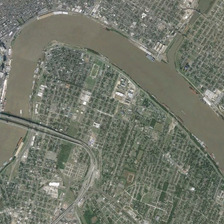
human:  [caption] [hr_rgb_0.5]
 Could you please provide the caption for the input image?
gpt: on both side of the river, there are crowded plants and houses .

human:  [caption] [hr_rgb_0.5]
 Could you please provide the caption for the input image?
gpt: many farmlands and some buildings are in two sides of a curved river .

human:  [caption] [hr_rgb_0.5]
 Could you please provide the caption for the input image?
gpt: many farmlands and some buildings are in two sides of a curved river .

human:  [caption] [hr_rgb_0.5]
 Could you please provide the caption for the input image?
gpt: on both side of the river, there are crowded plants and houses .

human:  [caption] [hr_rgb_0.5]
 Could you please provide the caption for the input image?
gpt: many farmlands and some buildings are in two sides of a curved river .